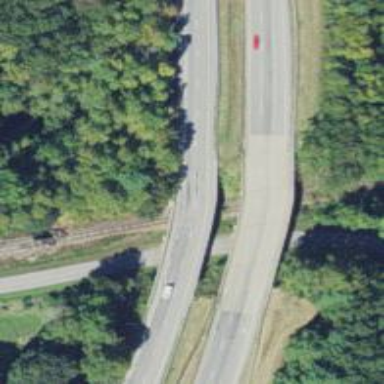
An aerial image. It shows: Motorway bridge.